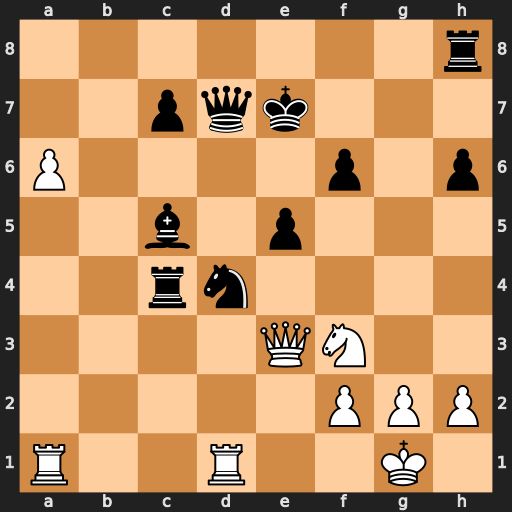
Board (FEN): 7r/2pqk3/P4p1p/2b1p3/2rn4/4QN2/5PPP/R2R2K1
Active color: w
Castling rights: -
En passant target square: -
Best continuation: Nxe5 fxe5 Qxe5+